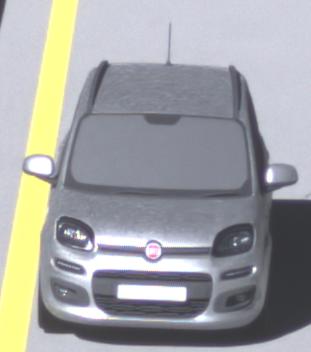
Make: Fiat
Model: Panda 1.2 8V
Detailed model: Panda (312)
Model produced from: 2013/02
Model produced until: 2013/12
Doors: 5
Color: white
Road condition: dry road
Daytime: morning or afternoon
Contrast: high contrast